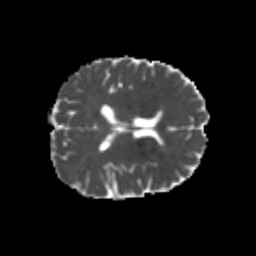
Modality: MD
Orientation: axial
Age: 20
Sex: female
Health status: healthy
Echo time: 0.074 s